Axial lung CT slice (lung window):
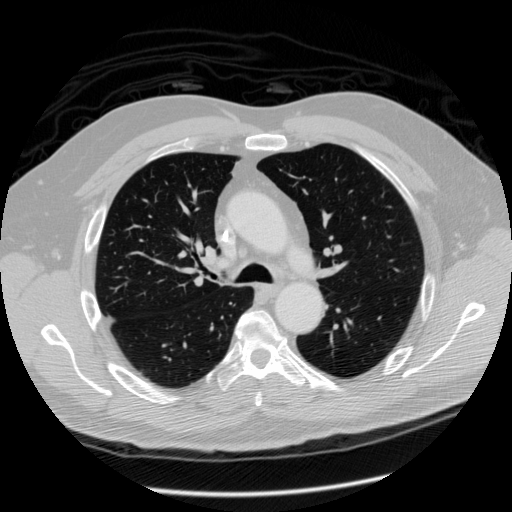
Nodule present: no